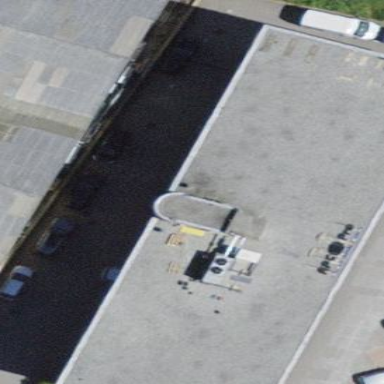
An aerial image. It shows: Commercial building.